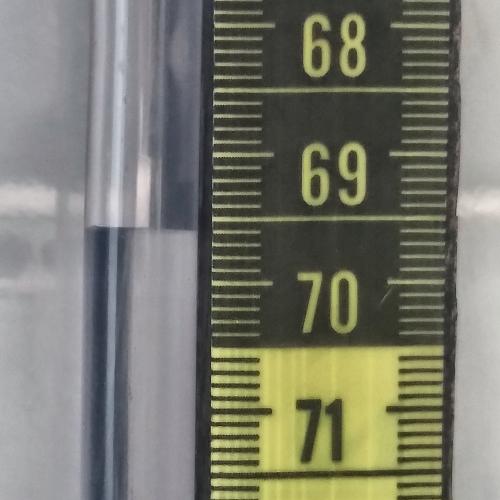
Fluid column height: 69.6 cm